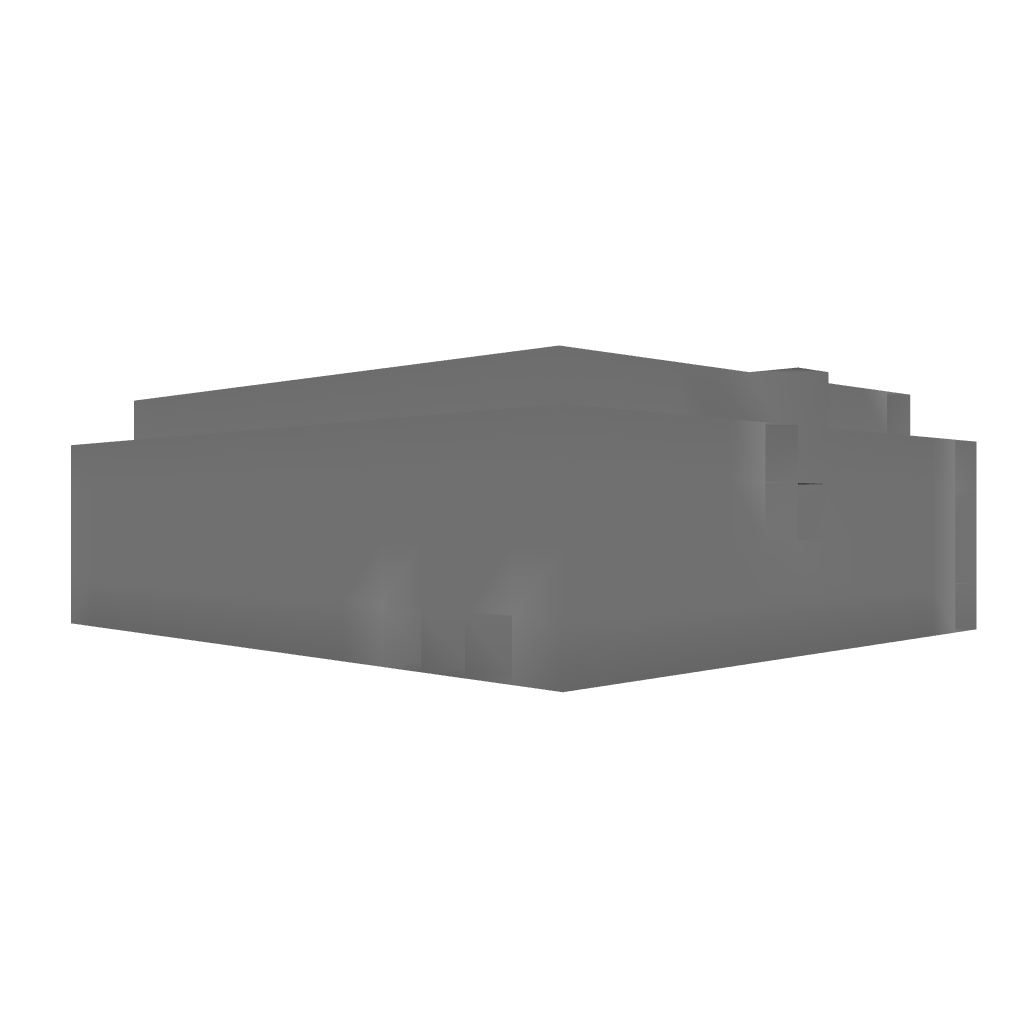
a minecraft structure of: house that is not furnished